Interaction volume radius: 10 \u00c5
Interaction volume height: 20 \u00c5
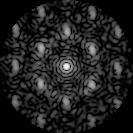
Disorder parameter: 0.5584